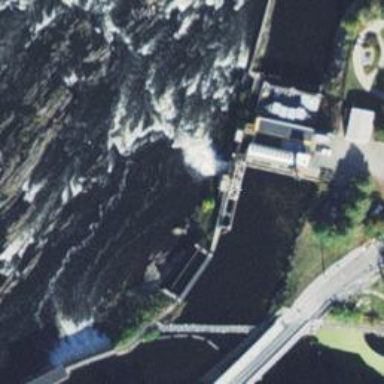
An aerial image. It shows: Dam across waterway.